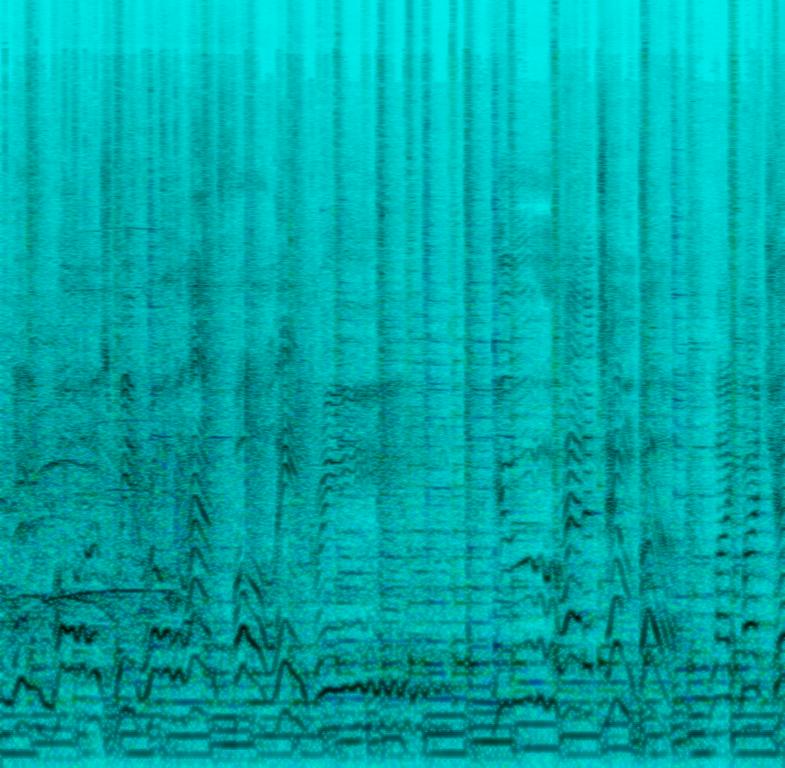
A male vocalist sings this animated song. The tempo is medium with vocal emphasis, a bright ukelele harmony, groovy bass guitar, rhythmic acoustic guitar and piano accompaniment. The song is emphatic, passionate, jealous, emotional, sentimental and story telling. The song has an orchestral vibe.